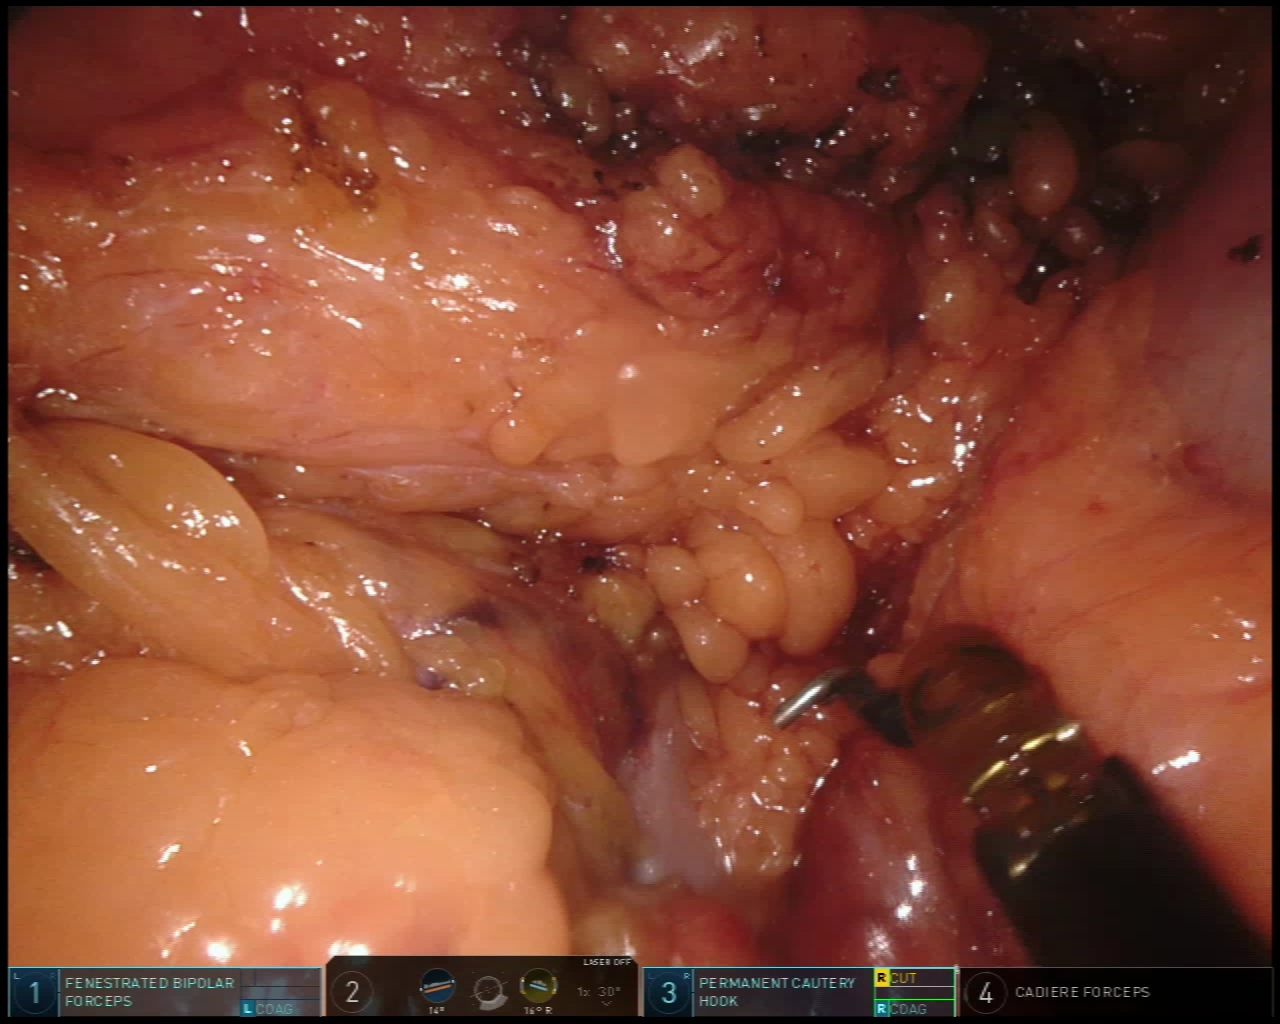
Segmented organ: stomach
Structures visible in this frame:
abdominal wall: no
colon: yes
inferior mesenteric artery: no
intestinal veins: no
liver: no
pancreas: no
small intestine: no
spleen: no
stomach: yes
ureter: no
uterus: no
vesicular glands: no